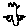
Label: bird